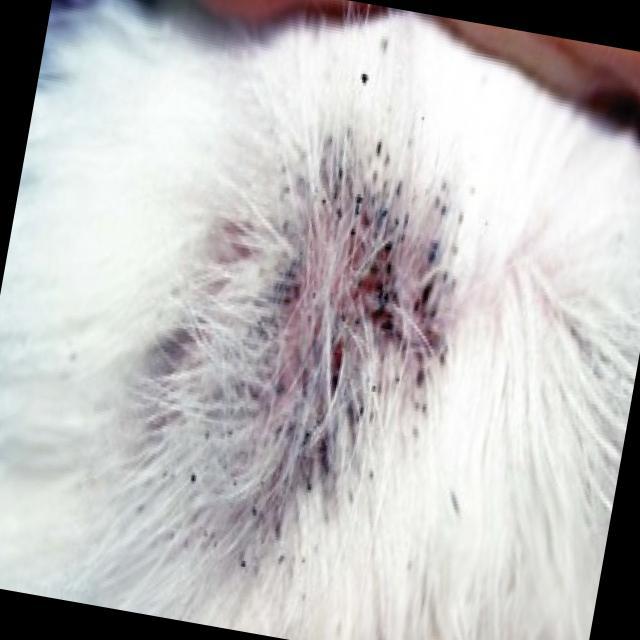
Canine fungal skin infection — characterized by alopecia, scaling, crusting, and circular lesions. Common agents include Malassezia and Candida species.